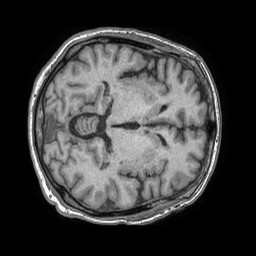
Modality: T1w
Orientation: axial
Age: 52
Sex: male
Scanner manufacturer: philips
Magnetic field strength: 1.5 T
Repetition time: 0.007887 s
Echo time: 0.00361 s